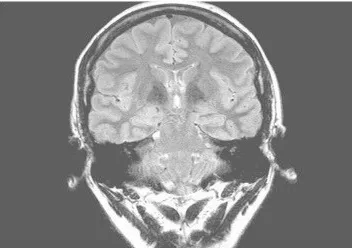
Brain MRI shows symmetrical normal-sized hippocampi.
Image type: radiology (mri)